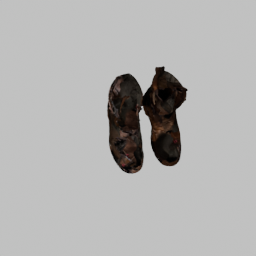
Label: people